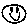
Label: smiley face